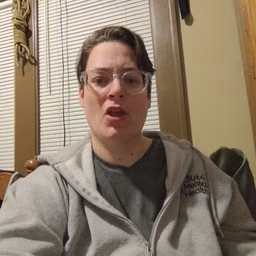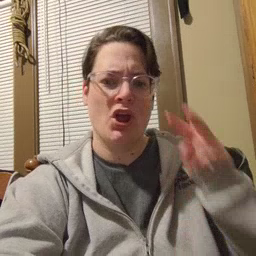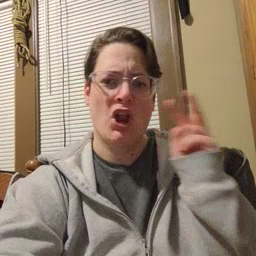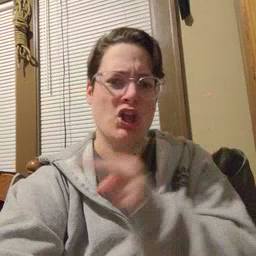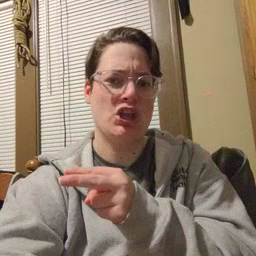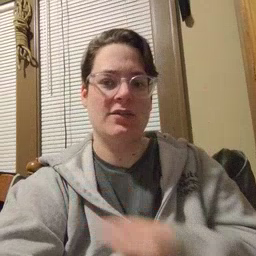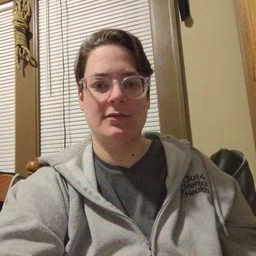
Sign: look